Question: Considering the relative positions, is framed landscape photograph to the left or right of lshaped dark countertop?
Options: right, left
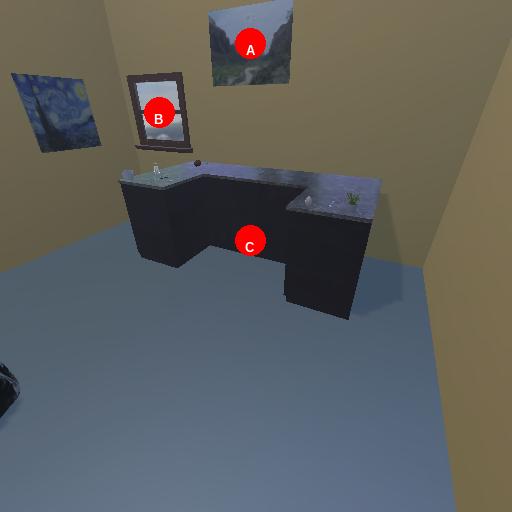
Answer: right